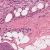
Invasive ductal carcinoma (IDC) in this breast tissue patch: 1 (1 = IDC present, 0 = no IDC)